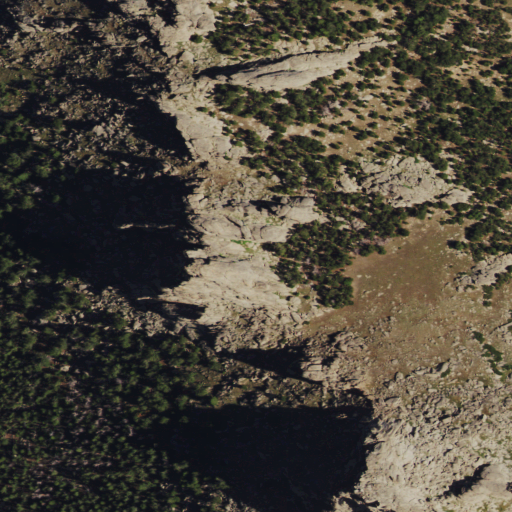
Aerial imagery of mountain in Wyoming named Mount Cross containing shrub, evergreen forest, and barren land